Interaction volume radius: 5 \u00c5
Interaction volume height: 10 \u00c5
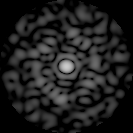
Disorder parameter: 0.7835